Field crop: maize
Growth stage: 2
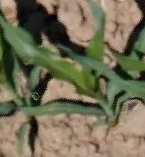
Species: maize